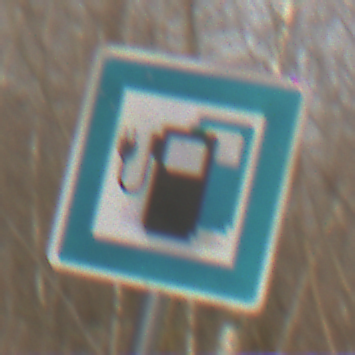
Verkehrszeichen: LadestationFuerElektrofahrzeuge
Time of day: MorningAfternoon
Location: Outdoor (Nature)
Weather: PartlyCloudy
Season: Winter
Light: Natural